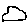
Label: cloud